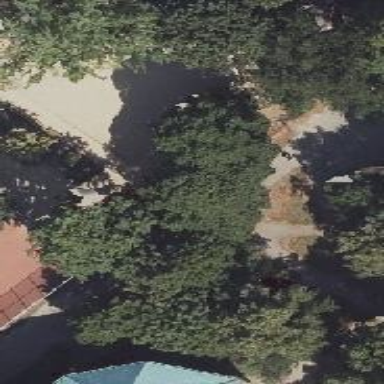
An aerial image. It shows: Playground with basket swing.